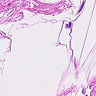
Metastatic tissue present: no